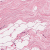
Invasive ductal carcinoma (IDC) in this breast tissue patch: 0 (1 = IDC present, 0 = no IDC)